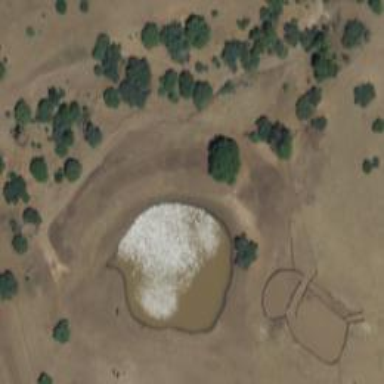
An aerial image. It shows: Reservoir.